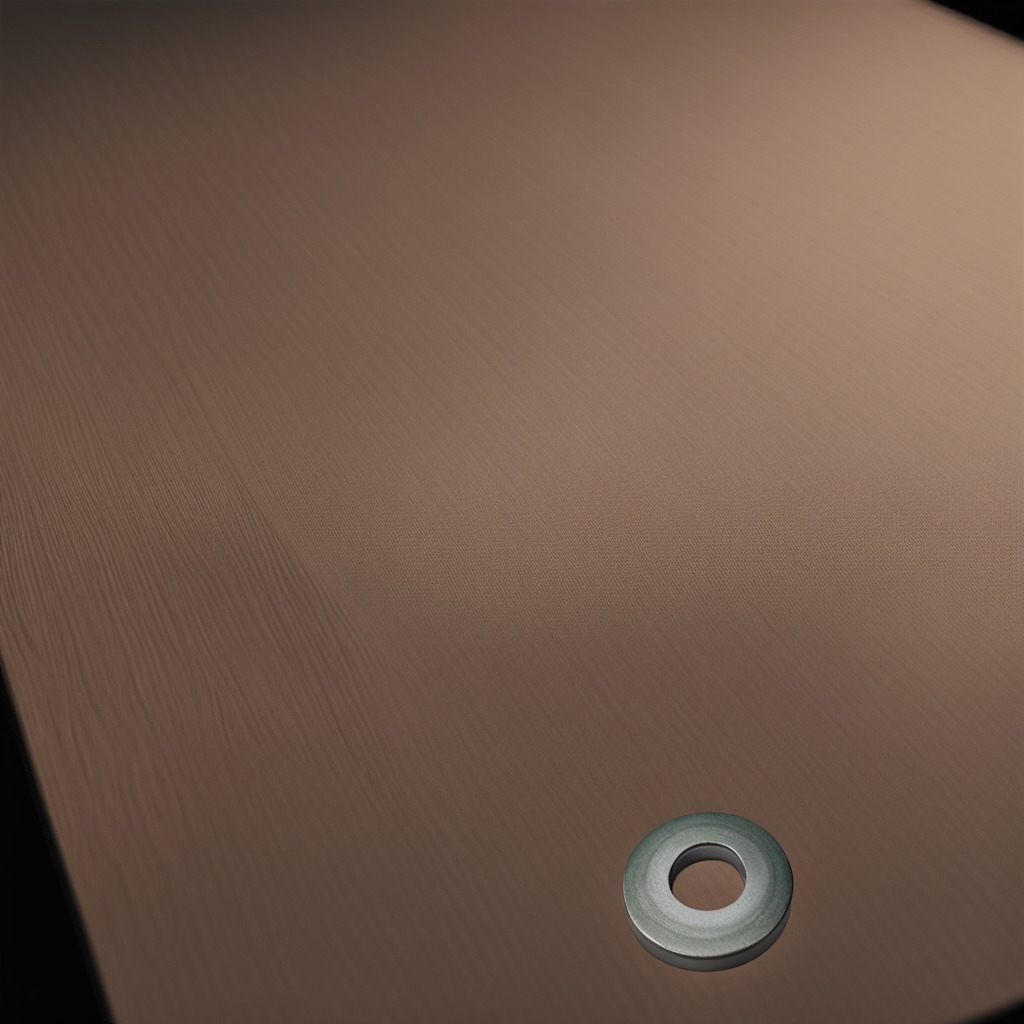
A flat metal washer is lying on a wooden table in a workshop at night.